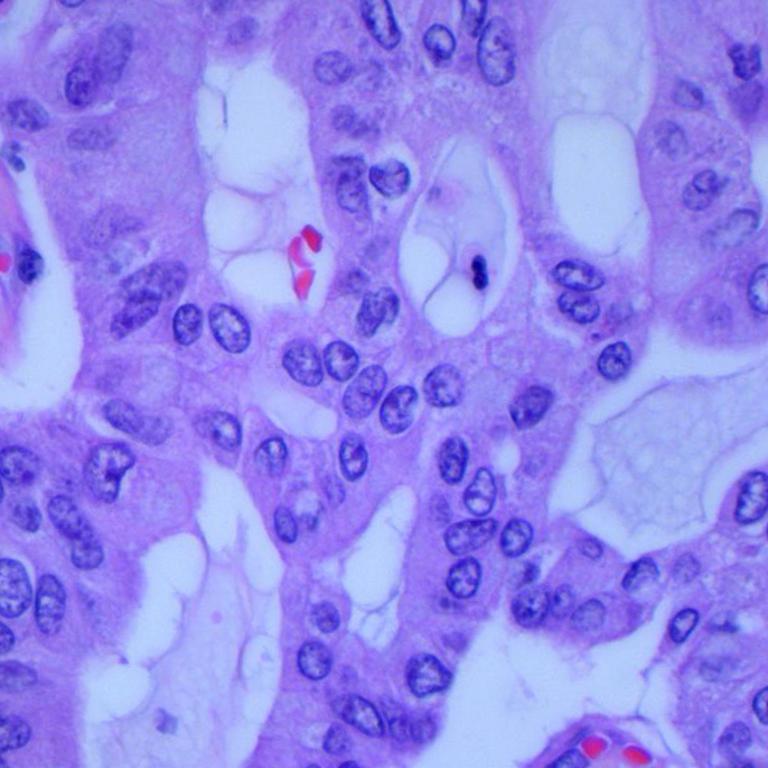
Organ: lung
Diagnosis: adenocarcinomas